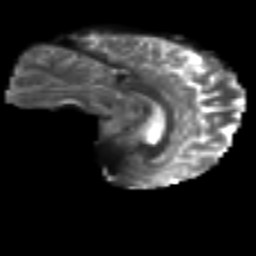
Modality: T2w
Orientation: sagittal
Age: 47
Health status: ill
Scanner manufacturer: philips
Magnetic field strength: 3 T
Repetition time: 9 s
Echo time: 0.127 s